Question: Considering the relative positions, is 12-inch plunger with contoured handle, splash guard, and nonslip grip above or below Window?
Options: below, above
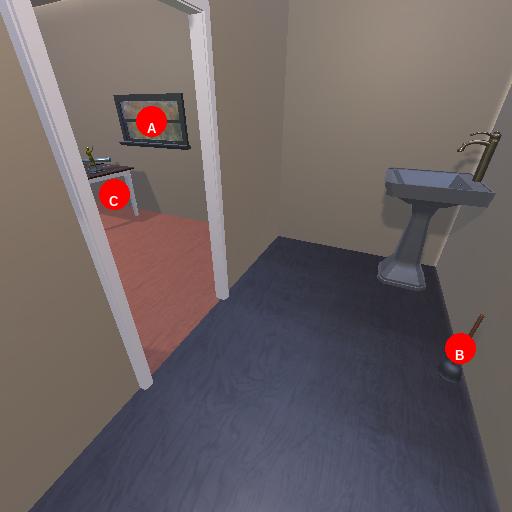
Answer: below